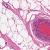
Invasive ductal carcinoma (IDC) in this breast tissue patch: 0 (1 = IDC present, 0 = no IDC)